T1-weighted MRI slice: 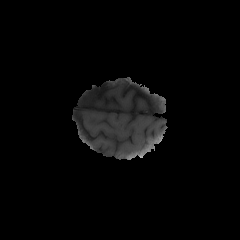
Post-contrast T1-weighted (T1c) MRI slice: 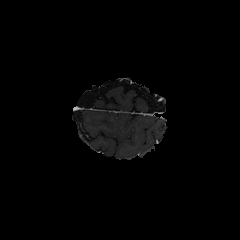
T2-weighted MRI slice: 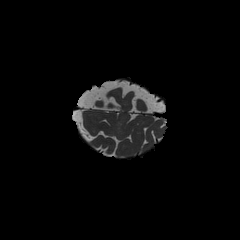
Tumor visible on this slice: no